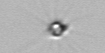
Label: Calciopappus